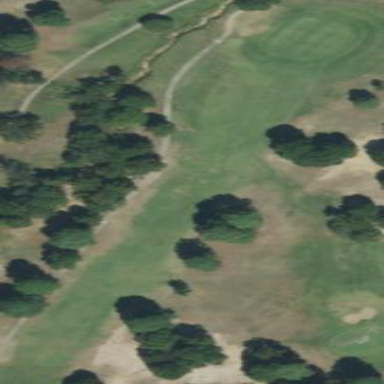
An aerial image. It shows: Grassy area designated as golf fairway.